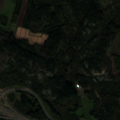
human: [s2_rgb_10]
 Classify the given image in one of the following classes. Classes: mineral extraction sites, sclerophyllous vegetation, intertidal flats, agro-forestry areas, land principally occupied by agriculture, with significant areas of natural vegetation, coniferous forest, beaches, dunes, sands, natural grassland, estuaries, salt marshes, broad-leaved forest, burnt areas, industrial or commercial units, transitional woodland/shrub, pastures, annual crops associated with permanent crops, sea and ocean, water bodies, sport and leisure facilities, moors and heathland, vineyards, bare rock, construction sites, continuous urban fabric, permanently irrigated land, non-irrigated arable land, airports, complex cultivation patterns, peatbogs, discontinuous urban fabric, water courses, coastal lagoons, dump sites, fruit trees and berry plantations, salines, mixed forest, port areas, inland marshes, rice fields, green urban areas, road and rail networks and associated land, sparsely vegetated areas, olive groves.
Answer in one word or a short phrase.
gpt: land principally occupied by agriculture, with significant areas of natural vegetation, coniferous forest, mixed forest, transitional woodland/shrub